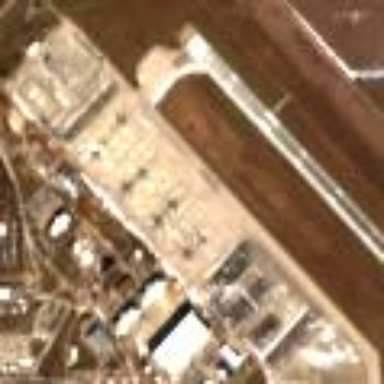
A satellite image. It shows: Apron at the airport.